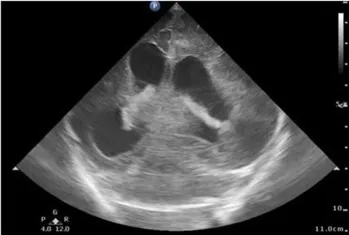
(B) Brain echo at 16 days of age. Hemorrhage resolved after the 14-day replacement therapy. Image shows post-hemorrhagic hydrocephalus.
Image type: radiology (ultrasound)